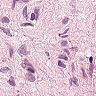
Metastatic tissue present: no